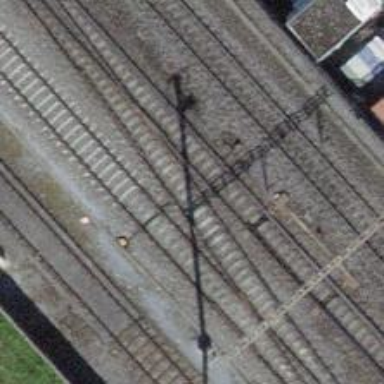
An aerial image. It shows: Railway switch.